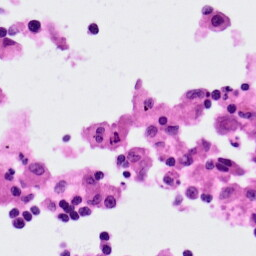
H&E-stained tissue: Lung